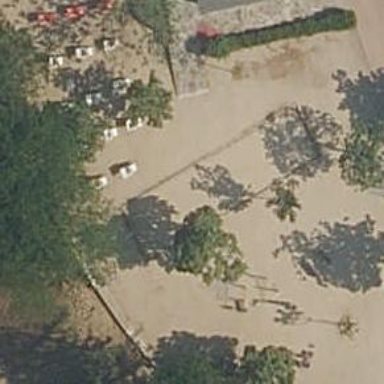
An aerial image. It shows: Pitch designated for boules game.